Aerial crown-view tile of a tropical tree (Barro Colorado Island, Panama), acquired 20240716:
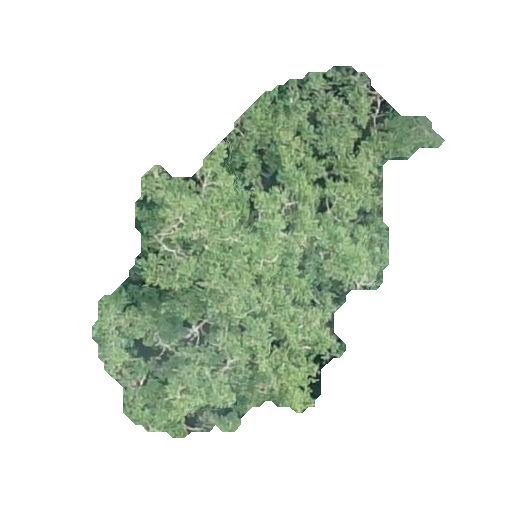
Species: Brosimum alicastrum
GBIF accepted scientific name: Brosimum alicastrum
Crown area: 115.452 m²